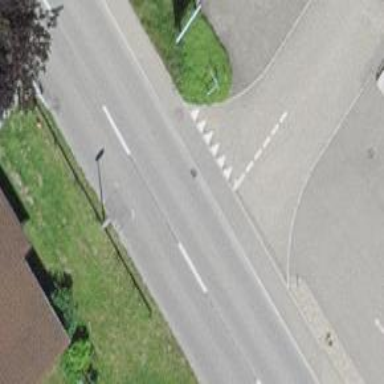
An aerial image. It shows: Road with "give way" sign.